Field crop: maize
Growth stage: 2
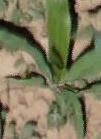
Species: maize